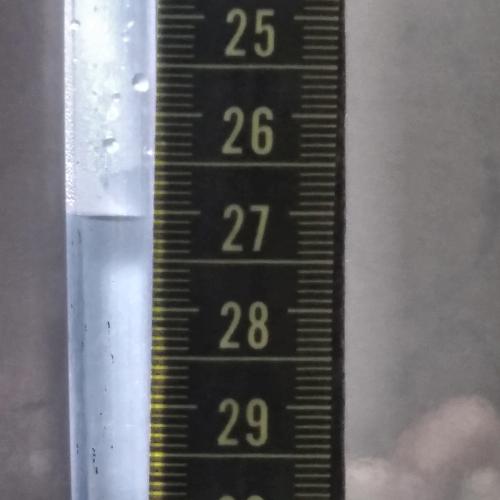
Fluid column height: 27.0 cm